Question: I am developing an app for android, in this app there are 30 pictures that need to be stretched for multiple screen resolution. every 10 of them have exactly the same 9-patch borders.
So here we can specify it for only 1 picture,
but I have 10 pictures with exactly same sizes, but different colors.

Is there any solution to work on 10 pictures at the same time ? because they already will have the same 9-patch.
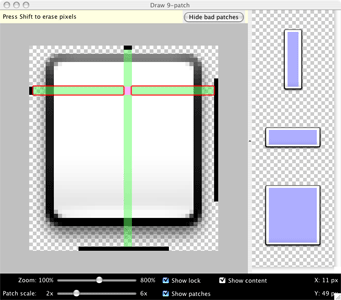
Answer: i'm guessing you just want to save yourself the work of applying the 9patch another 9 times. you sure could automate that, but i doubt it's worth the time if it's really an one-time job.
if this is recurring work, i'd write two small cmdline tools:
- Script A: extract the 9patch-part from a png (just copy the outermost lines) and save it to a file- Script B: 9patch-part file and apply it to an existing png file
let them work with parameters so they can be scripted easily.
it'd be easy in java and you already know the language. estimated time for both: around 30 mins to an hour.
remember: "9-patches" are nothing else than a 1 pixel border in a completely normal PNG image file where the color is either transparent (do not scale) or black (do scale).